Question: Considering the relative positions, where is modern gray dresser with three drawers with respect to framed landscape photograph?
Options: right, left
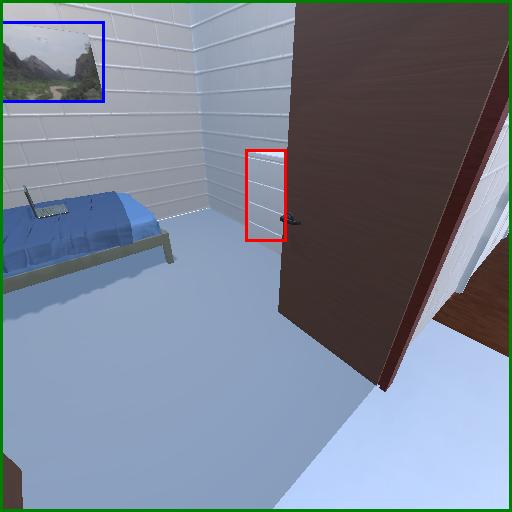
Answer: right